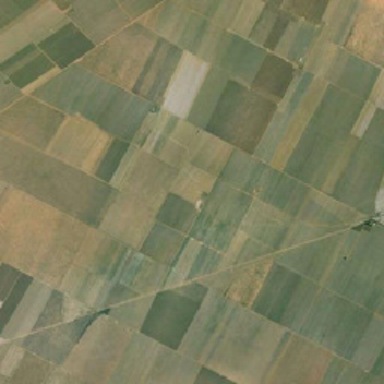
Each a piece of farmland is a rectangle .